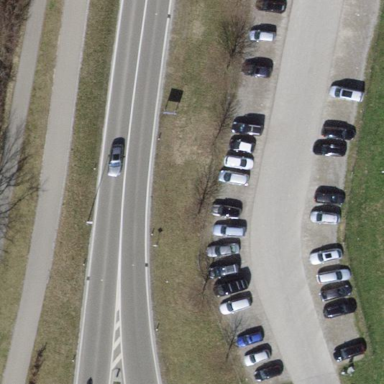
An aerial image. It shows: Parking area with pebblestone surface.